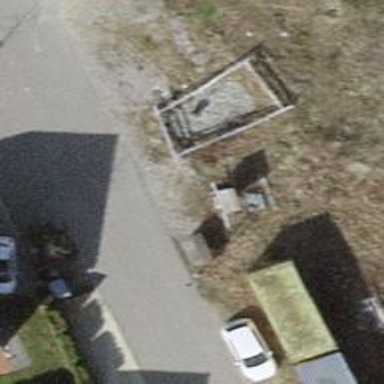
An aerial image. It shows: Carport with flat roof.